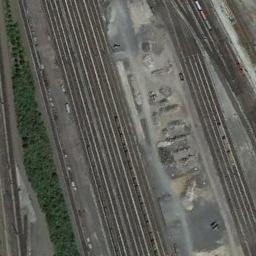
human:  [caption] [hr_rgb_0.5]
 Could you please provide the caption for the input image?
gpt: These railways have no trains on the railways and a clearing are between the railways .

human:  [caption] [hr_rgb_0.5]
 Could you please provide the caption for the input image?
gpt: There is a row of blue buildings on one side of the railway .

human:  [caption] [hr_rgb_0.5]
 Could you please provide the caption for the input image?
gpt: The railway is on the bare land next to some trees .

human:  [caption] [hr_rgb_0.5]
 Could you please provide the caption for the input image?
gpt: Many trees are beside the railway .

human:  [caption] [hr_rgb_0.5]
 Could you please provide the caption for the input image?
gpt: The railway is beside a green meadow .